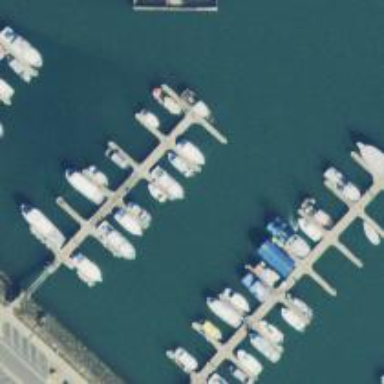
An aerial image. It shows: Pier with mooring facilities.